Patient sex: M
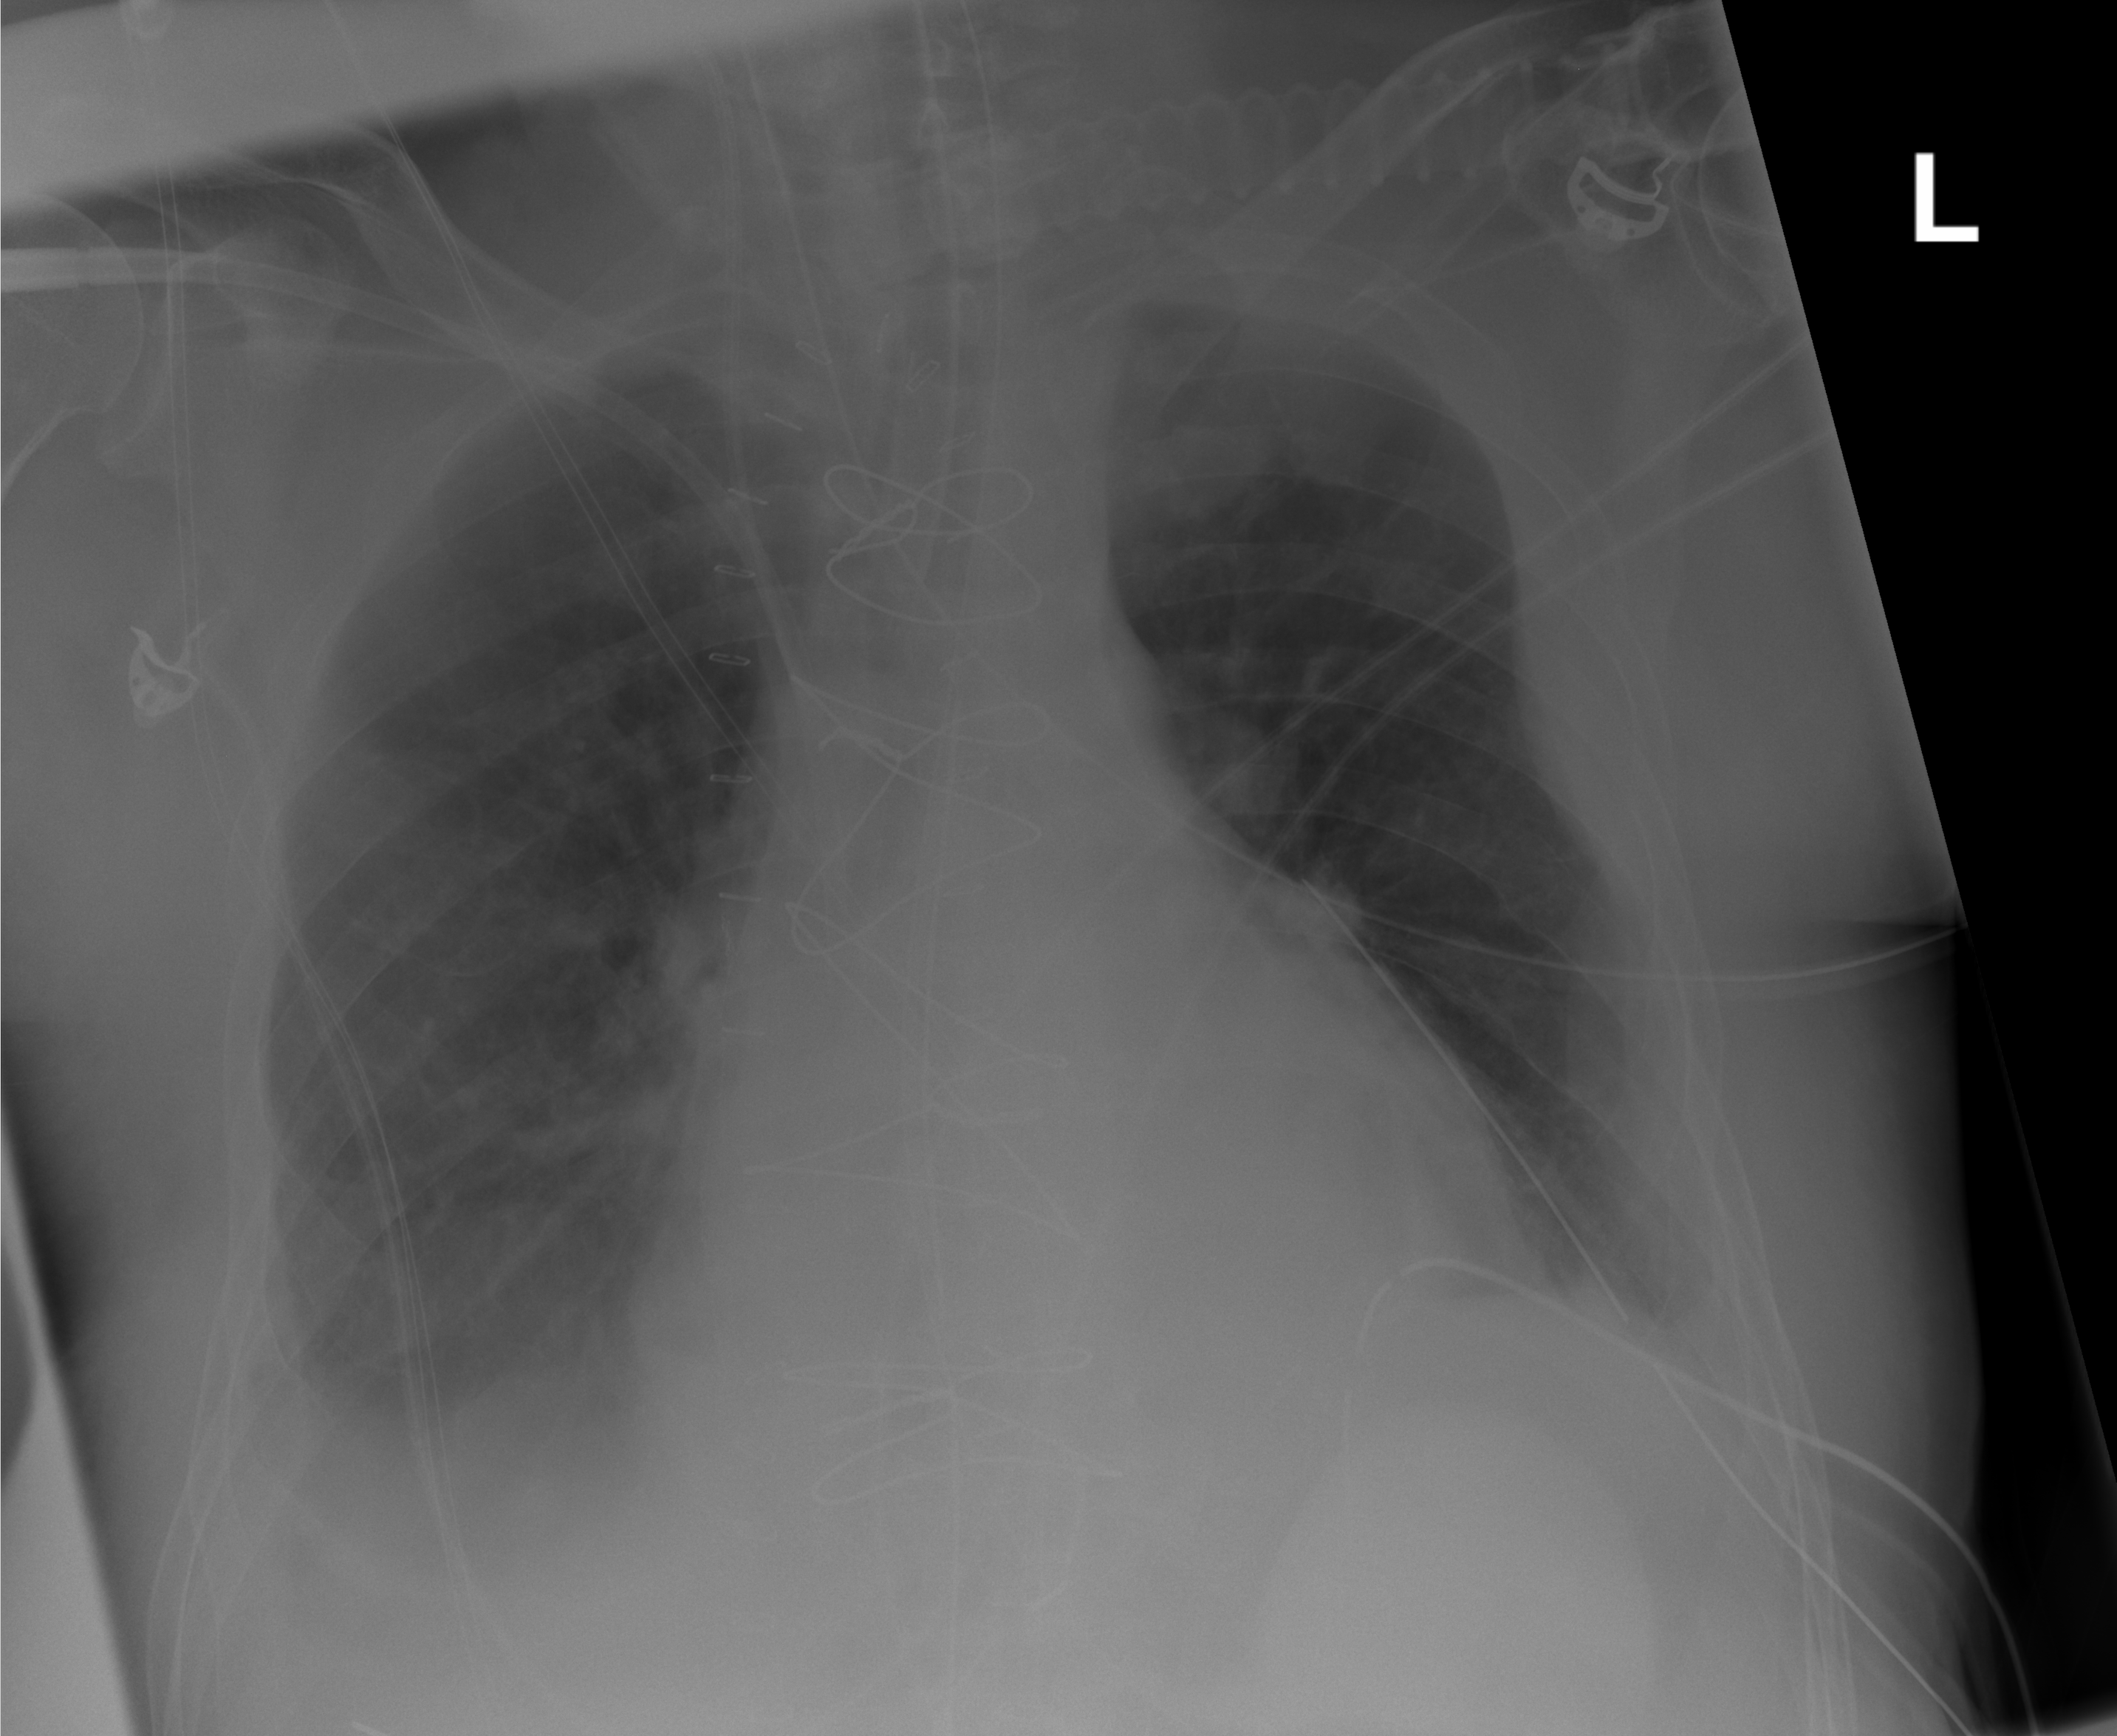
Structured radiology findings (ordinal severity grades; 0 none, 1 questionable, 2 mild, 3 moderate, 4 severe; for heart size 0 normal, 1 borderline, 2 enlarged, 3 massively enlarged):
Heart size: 2
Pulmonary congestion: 1
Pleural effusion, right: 2
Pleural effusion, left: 1
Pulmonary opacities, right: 1
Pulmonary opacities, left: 0
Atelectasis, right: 2
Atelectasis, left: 2